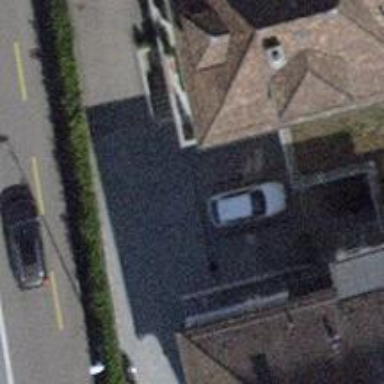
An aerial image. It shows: Group of garages.